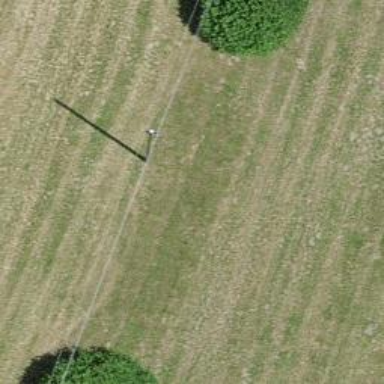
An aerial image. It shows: Utility pole as the man-made structure.